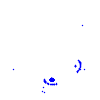
Particle: pion